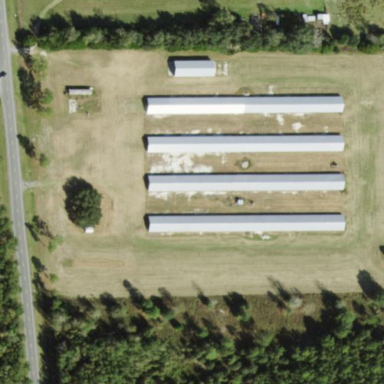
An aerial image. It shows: Poultry farmyard is depicted in the image.